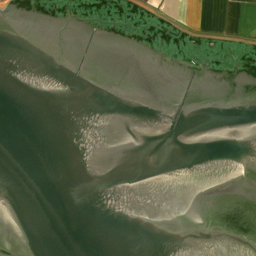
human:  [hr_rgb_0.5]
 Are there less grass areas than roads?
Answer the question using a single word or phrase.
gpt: no

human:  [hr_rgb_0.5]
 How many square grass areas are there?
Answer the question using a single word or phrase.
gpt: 0

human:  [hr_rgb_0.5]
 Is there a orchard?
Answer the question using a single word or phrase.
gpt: yes

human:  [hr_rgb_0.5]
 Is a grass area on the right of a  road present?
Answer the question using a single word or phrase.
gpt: yes

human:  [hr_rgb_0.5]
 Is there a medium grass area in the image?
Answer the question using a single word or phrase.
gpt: yes

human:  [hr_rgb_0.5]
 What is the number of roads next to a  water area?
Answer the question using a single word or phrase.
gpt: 5

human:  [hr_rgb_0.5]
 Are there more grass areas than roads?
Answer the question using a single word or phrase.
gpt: yes

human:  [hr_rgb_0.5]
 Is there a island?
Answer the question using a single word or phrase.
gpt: yes

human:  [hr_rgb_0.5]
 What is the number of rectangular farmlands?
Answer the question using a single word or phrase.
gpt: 1

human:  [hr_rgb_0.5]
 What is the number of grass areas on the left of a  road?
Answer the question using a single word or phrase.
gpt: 31

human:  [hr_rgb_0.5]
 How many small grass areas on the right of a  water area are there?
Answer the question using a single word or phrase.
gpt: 7

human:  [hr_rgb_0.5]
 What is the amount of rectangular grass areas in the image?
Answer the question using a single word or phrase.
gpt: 3

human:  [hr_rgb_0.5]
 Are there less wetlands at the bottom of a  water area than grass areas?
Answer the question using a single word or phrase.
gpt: yes

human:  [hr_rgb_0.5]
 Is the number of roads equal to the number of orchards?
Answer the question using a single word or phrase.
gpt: no

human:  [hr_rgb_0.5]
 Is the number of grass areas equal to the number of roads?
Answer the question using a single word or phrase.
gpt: no

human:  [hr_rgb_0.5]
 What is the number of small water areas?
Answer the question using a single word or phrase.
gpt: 0

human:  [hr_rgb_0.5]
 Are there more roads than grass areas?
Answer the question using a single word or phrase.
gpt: no

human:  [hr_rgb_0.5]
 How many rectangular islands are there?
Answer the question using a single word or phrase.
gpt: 0

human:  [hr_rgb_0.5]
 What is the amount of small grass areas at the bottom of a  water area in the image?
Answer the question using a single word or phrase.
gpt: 6

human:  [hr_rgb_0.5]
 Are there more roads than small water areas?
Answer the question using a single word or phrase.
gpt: yes

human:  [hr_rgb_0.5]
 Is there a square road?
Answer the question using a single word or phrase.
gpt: no

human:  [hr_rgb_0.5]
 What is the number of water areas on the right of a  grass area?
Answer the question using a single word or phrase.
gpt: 1

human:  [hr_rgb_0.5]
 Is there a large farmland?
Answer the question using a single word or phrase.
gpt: yes

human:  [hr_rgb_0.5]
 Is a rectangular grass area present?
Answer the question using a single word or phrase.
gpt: yes

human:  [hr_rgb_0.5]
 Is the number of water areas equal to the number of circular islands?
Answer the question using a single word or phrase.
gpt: no

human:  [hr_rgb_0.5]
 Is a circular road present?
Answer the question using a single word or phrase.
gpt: no

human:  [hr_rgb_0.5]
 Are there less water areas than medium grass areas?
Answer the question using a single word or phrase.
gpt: yes

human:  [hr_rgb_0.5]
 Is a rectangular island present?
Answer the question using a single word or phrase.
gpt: no

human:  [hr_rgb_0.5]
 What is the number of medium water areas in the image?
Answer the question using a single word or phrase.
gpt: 0

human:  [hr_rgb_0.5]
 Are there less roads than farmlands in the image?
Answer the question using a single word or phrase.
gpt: no

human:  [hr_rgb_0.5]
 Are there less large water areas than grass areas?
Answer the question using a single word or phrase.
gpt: yes

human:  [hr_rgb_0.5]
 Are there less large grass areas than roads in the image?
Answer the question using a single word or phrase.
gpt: no

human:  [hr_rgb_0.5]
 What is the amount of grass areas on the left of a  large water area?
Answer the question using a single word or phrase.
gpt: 13

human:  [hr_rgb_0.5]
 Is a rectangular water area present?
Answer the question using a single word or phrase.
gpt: no

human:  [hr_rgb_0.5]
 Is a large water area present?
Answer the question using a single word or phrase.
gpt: yes

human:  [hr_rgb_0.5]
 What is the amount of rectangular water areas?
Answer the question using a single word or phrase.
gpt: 0